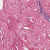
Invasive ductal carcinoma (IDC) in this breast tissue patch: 0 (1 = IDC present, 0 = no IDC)